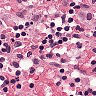
Metastatic tissue present: no